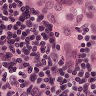
Metastatic tissue present: yes